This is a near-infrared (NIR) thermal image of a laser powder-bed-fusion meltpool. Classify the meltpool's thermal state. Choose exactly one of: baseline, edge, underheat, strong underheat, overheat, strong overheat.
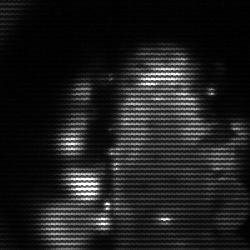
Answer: strong underheat